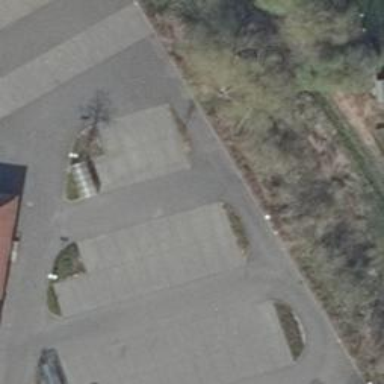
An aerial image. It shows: Asphalt parking aisle road for service vehicles.